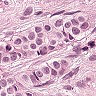
Metastatic tissue present: yes